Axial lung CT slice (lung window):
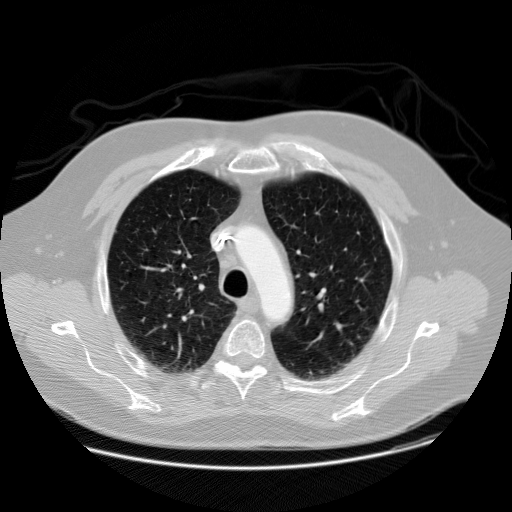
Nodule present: no